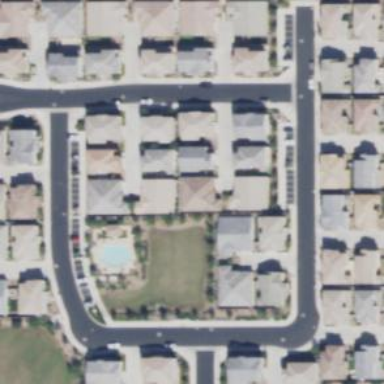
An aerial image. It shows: Residential area composed of single-family homes.